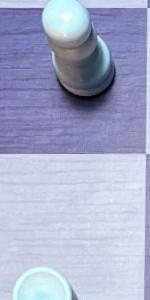
Label: Empty